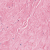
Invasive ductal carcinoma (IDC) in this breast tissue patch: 0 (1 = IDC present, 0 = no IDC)